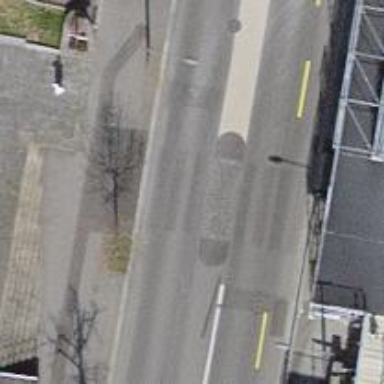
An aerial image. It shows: Asphalt footway with marked crossing that includes pedestrian island.